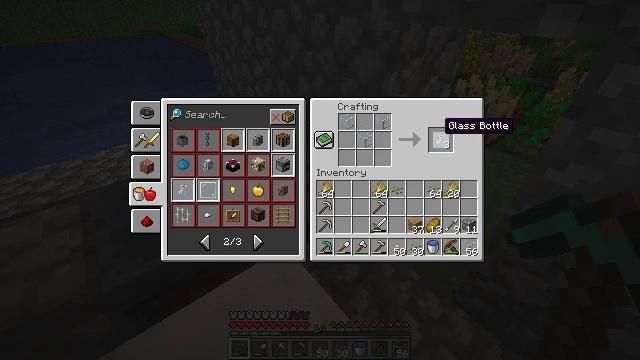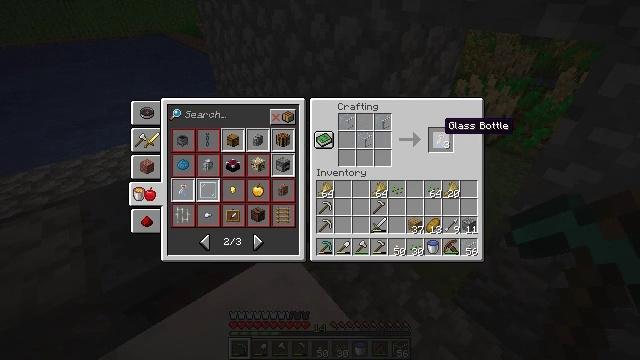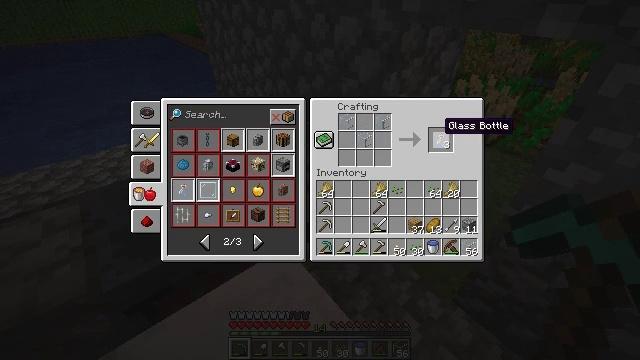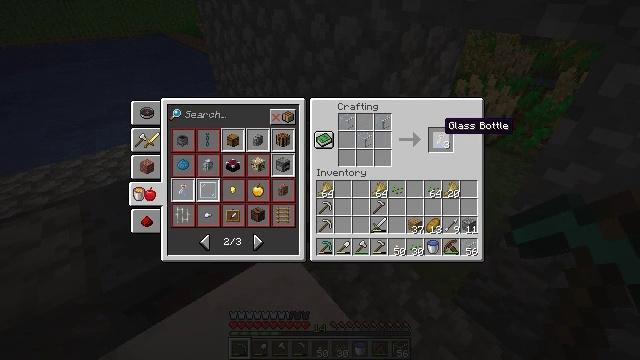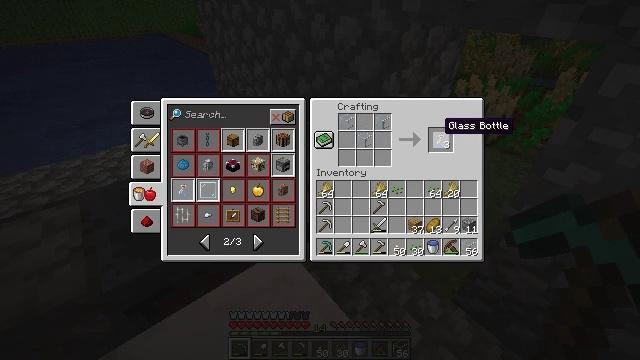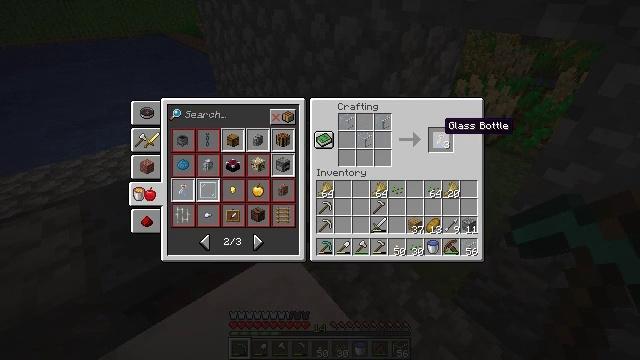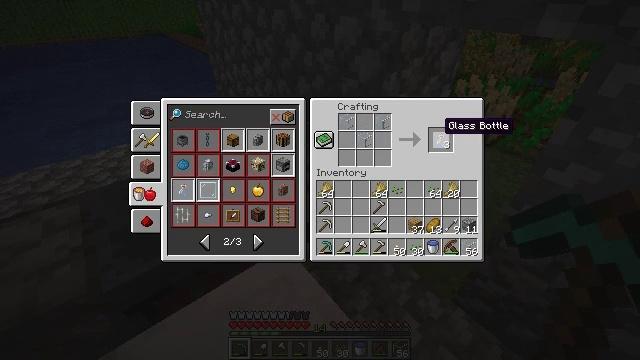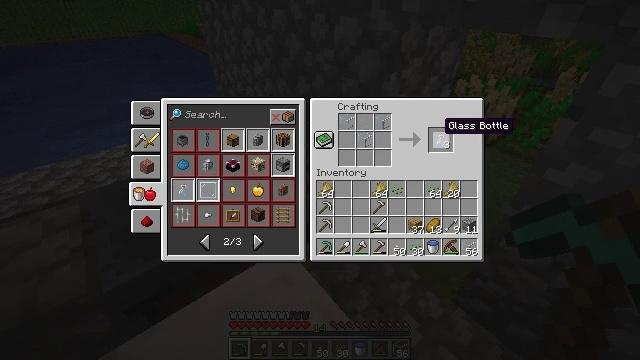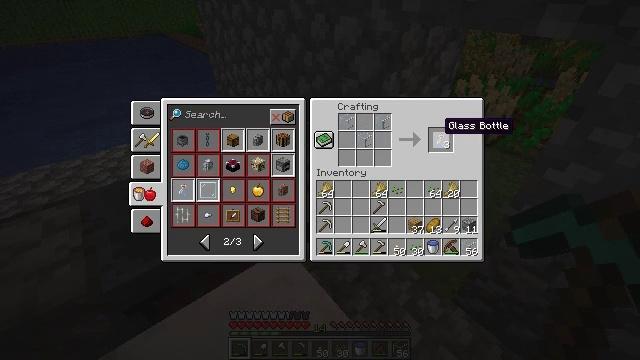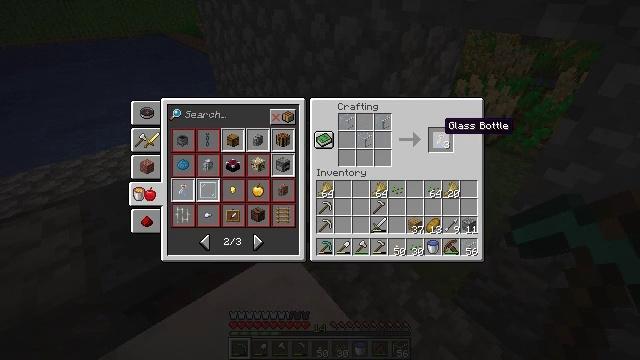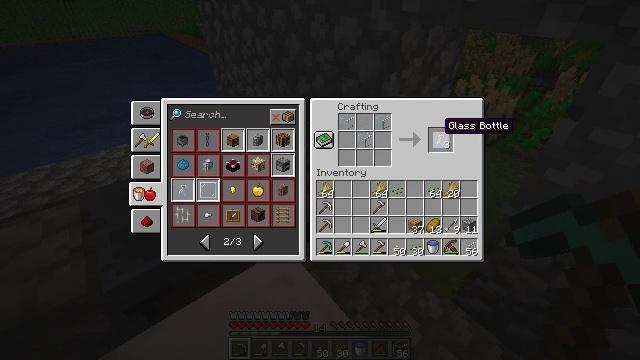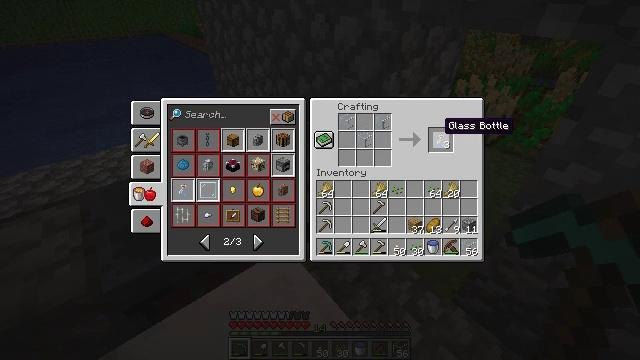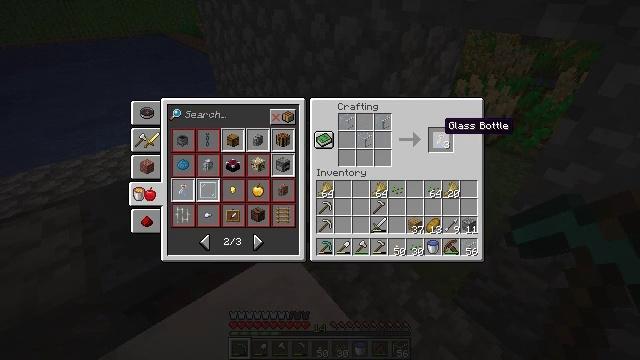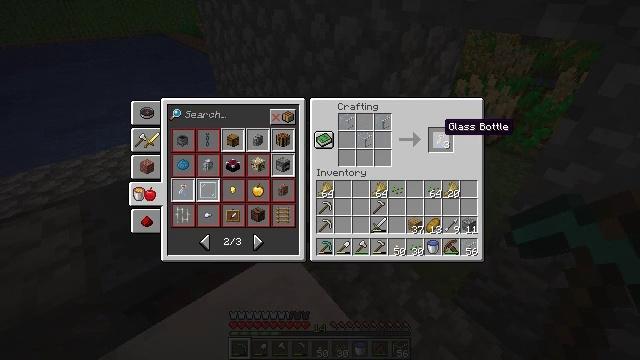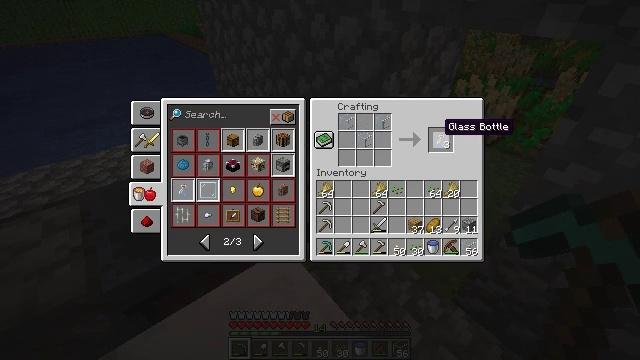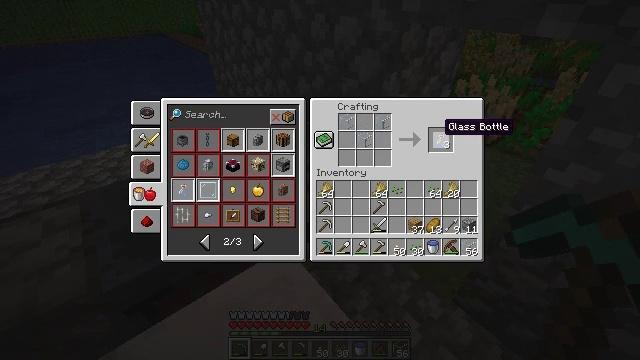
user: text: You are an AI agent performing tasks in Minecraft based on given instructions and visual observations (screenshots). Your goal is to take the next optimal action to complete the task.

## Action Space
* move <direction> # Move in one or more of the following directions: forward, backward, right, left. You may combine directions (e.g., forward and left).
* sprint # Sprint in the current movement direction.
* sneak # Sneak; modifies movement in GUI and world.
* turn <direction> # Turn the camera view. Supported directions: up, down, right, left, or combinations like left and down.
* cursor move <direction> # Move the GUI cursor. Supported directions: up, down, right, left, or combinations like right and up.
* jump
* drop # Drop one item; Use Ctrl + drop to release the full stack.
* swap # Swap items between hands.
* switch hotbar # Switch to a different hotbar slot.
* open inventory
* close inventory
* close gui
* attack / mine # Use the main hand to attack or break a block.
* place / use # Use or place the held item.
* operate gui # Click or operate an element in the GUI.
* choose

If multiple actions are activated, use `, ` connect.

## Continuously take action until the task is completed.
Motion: motion action
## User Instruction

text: Create a glass bottle using three glass blocks.
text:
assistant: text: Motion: no_op
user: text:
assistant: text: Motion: no_op
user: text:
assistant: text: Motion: no_op
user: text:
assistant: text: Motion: no_op
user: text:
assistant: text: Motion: no_op
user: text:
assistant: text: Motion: no_op
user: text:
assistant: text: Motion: no_op
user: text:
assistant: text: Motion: no_op
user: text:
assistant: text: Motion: no_op
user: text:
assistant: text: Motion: no_op
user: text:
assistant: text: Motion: no_op
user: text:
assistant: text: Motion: no_op
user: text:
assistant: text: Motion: no_op
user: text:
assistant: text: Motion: no_op
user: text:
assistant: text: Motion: no_op
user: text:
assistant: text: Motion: operate gui
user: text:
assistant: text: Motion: operate gui
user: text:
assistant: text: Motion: operate gui
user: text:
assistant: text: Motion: no_op
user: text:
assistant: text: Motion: cursor move down
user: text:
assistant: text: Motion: no_op